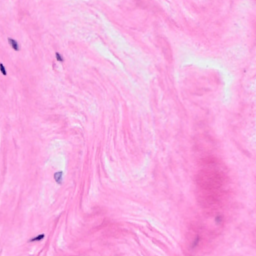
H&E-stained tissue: Breast